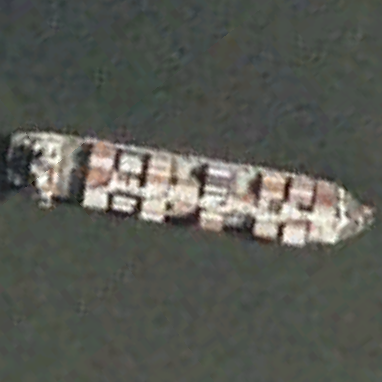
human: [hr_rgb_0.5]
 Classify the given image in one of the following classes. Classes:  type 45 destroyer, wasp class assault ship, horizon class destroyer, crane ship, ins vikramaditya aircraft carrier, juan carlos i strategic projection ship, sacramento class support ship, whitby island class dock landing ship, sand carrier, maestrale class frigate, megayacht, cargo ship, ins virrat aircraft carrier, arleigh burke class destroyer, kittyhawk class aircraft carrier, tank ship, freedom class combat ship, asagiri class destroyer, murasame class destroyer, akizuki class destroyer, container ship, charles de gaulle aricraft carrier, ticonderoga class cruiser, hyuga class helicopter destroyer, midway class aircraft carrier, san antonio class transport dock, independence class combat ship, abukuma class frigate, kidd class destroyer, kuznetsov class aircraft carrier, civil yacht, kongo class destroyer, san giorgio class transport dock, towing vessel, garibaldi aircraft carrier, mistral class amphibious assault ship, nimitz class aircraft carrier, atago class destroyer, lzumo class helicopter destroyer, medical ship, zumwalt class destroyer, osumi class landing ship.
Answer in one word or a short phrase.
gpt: Container ship